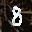
Label: 8